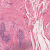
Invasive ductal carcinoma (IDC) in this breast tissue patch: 0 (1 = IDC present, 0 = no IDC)